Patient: sex M, age 60
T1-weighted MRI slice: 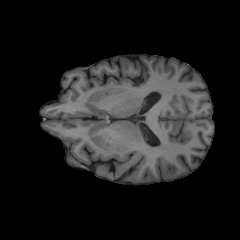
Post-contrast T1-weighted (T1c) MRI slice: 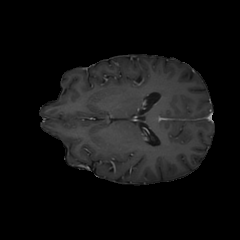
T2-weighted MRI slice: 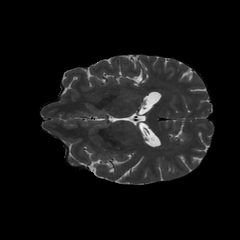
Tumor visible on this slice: no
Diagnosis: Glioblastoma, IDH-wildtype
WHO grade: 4